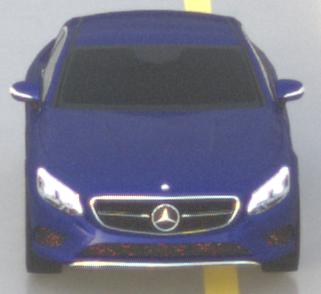
Make: Mercedes-Benz
Model: S 400 Coupé
Detailed model: S-Class (217) Coupé
Model produced from: 2015/10
Model produced until: 2017/09
Doors: 2
Color: blue
Road condition: wet road
Daytime: sunrise or sunset
Contrast: low contrast